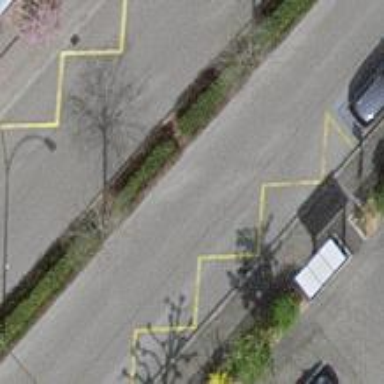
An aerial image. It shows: Bus stop with designated public transport stop position.